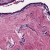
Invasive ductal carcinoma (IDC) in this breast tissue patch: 0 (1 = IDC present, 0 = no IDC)